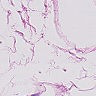
Metastatic tissue present: no